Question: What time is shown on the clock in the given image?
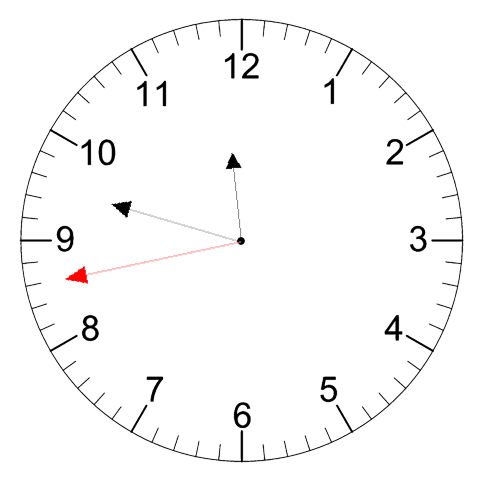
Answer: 11:47:43